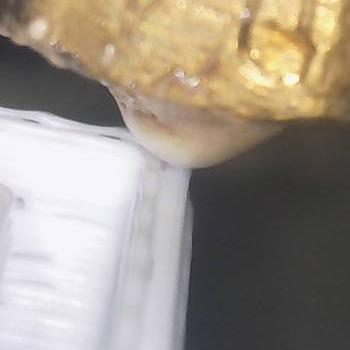
Flow rate: 49%